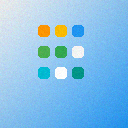
Screen state: on